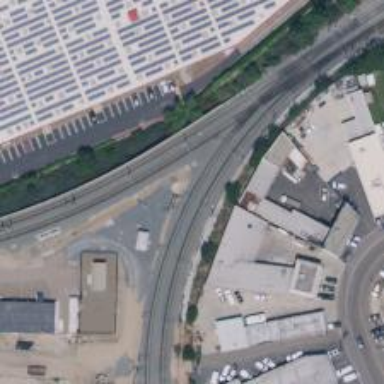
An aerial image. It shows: Light rail railway with electrified contact line.